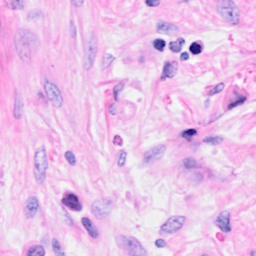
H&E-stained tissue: Breast